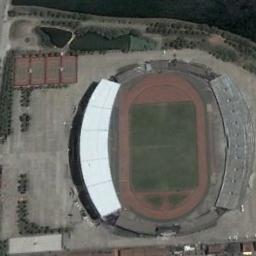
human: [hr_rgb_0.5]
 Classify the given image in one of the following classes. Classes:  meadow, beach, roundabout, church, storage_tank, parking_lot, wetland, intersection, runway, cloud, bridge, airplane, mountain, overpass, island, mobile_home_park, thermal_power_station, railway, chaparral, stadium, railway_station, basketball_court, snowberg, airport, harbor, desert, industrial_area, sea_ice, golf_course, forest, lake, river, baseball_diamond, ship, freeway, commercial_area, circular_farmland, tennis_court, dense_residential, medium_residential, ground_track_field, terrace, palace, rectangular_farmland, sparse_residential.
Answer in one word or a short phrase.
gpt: stadium